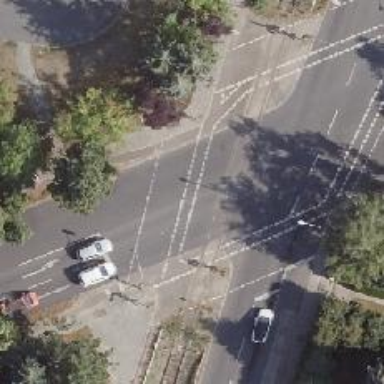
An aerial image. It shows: Crossing with traffic signals.